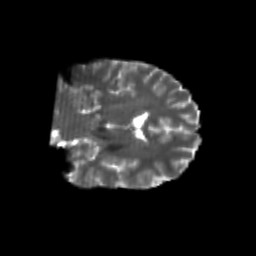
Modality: T2w
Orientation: coronal
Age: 24
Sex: male
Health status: healthy
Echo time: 0.074 s